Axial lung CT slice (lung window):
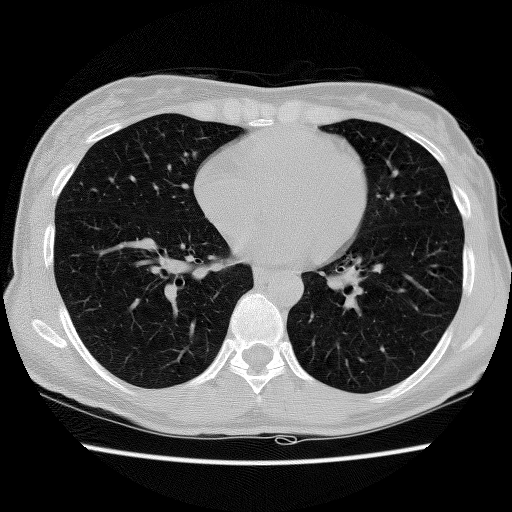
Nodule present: no